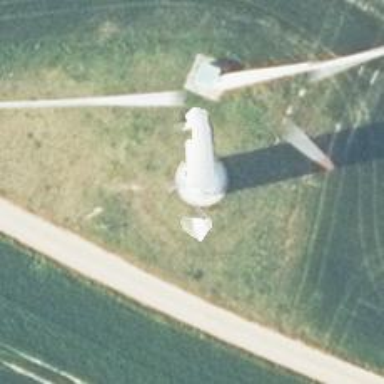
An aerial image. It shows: Wind power generator.